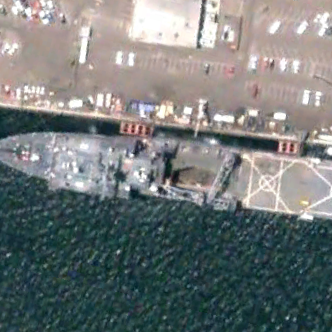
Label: combat